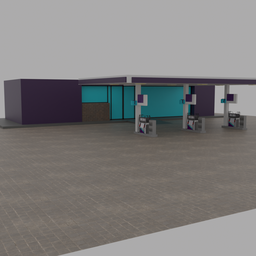
Label: architecture